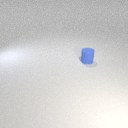
small blue rubber cylinder